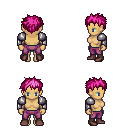
a pixel art fantasy rpg character, female body template, human, tanned skin, steel arm armor, magenta pants, pink bedhead hairstyle, maroon shoes, four views (front, back, left, right), 2x2 character sprite sheet, small pixel art, hard edges, no anti-aliasing